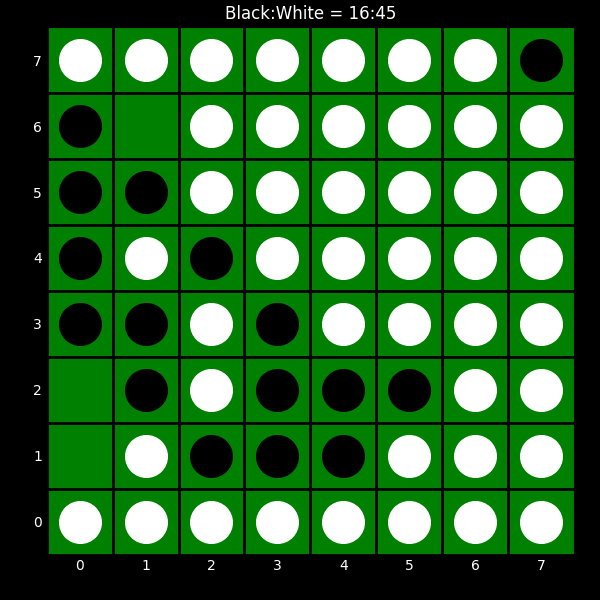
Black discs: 16
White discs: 45